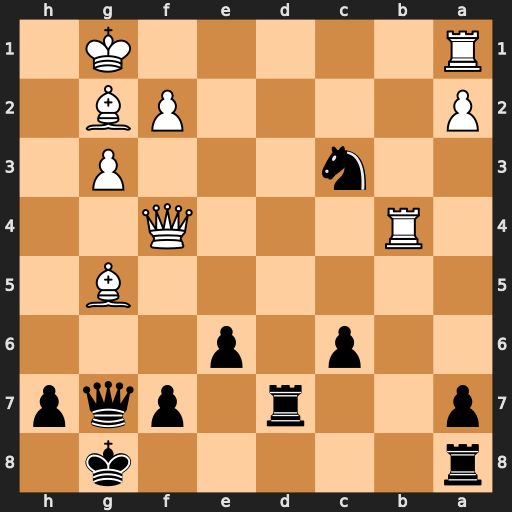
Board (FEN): r5k1/p2r1pqp/2p1p3/6B1/1R3Q2/2n3P1/P4PB1/R5K1
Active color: b
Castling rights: -
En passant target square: -
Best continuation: Ne2+ Kh2 Nxf4